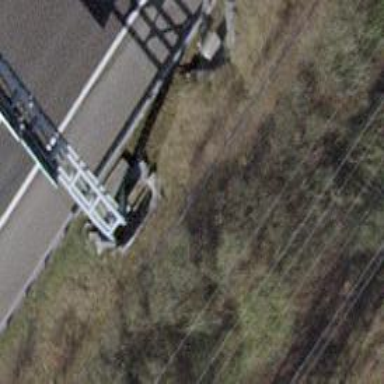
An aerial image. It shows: Gantry structure.